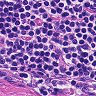
Metastatic tissue present: no